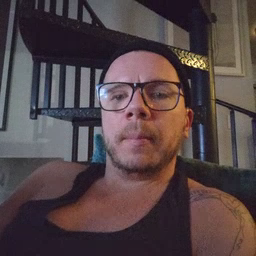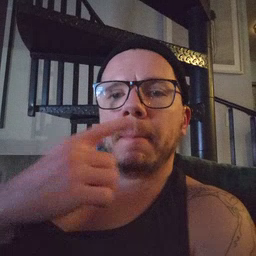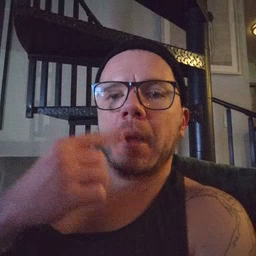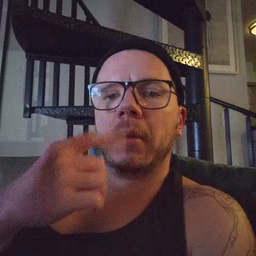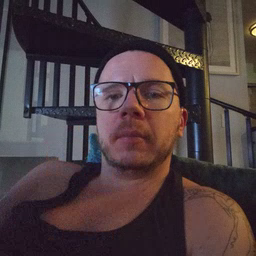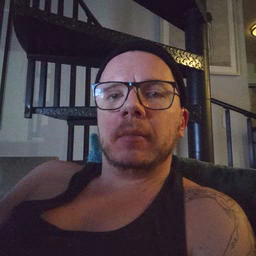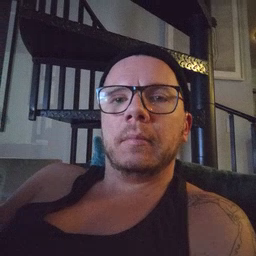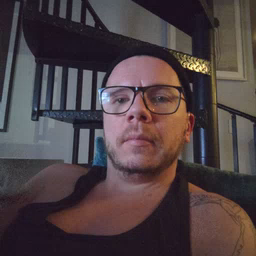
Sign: mouth